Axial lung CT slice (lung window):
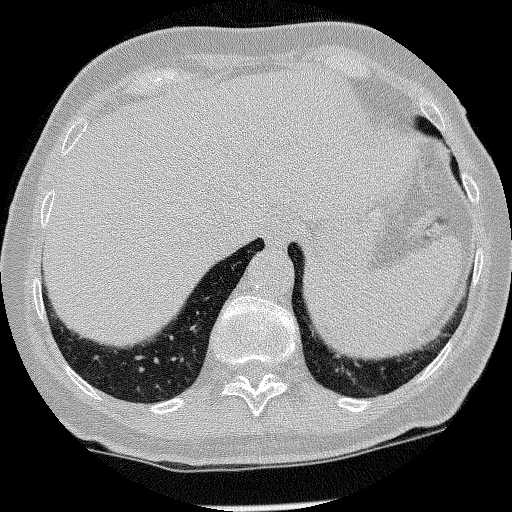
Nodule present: no